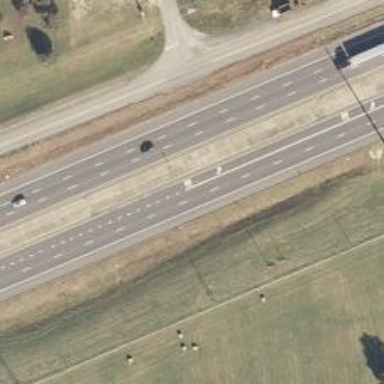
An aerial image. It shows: Trunk highway with asphalt surface forming part of route.